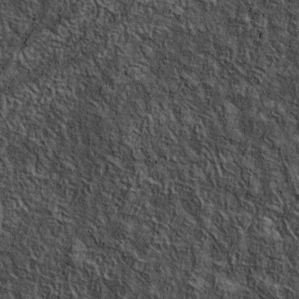
Label: non_frost